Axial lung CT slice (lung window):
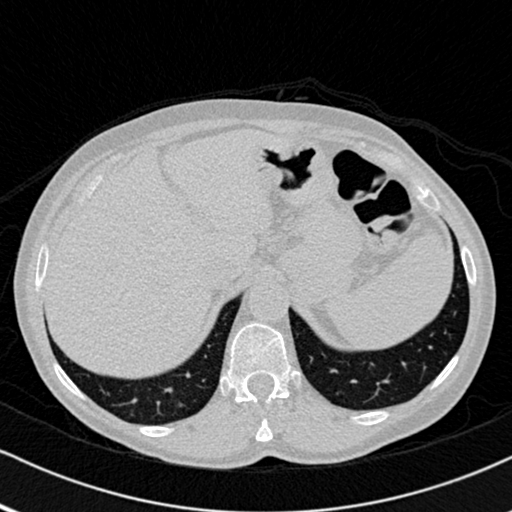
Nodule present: no